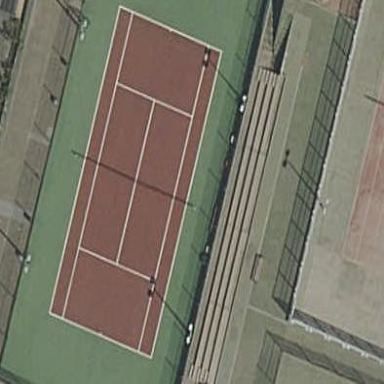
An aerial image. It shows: Concrete tennis court in leisure land pitch.